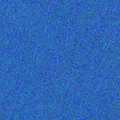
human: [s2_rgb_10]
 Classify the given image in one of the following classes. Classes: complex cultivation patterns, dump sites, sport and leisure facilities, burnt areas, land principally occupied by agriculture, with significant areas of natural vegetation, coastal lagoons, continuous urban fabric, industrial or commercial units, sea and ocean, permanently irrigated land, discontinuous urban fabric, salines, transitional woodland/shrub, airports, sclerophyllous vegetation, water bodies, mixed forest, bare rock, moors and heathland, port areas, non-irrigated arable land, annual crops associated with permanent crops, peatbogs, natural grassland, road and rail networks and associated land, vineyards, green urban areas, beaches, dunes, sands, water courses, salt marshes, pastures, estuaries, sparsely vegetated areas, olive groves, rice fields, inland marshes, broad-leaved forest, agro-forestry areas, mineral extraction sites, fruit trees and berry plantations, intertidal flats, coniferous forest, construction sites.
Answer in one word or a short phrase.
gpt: sea and ocean